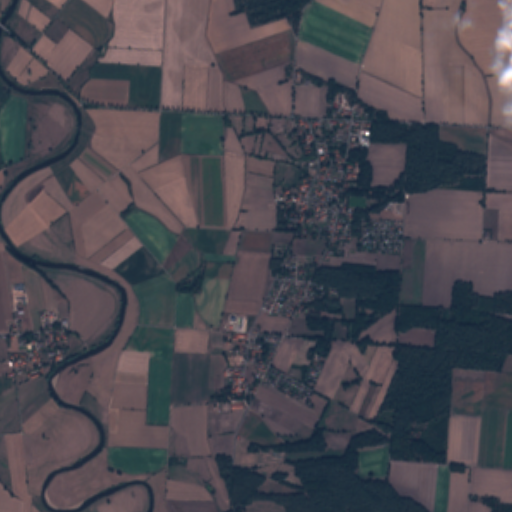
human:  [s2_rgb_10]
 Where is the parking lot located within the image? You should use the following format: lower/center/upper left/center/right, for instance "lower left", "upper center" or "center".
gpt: The parking lot is located in the upper left of the image.
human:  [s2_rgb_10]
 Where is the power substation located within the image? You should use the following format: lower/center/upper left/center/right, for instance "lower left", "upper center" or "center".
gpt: The power substation is located in the center of the image.
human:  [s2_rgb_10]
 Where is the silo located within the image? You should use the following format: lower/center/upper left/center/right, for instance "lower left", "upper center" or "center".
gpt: The silo is located in the lower center of the image.
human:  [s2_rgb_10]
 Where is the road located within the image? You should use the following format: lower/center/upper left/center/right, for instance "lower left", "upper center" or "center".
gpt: There is no road in the image.